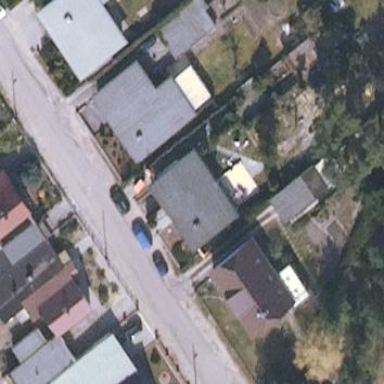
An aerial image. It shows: Simple and straightforward house.